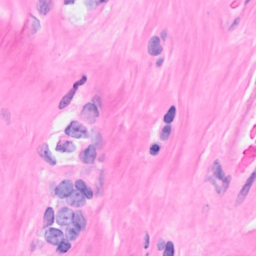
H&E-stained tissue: Breast